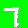
Digit: 7